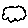
Label: cloud